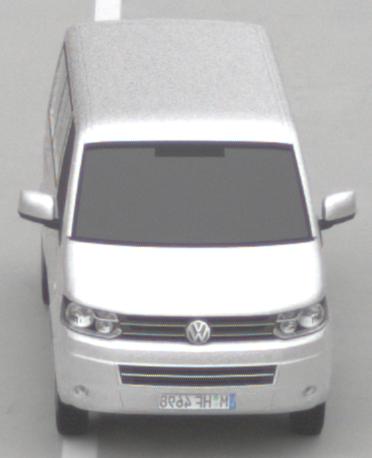
Make: VW Commercial Vehicles (Nutzfahrzeuge)
Model: T5 Multivan 2.0
Detailed model: T5 Multivan
Model produced from: 2009/09
Model produced until: 2013/06
Doors: 4
Color: white
Road condition: dry road
Daytime: midday
Contrast: low contrast